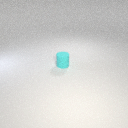
small cyan rubber cylinder